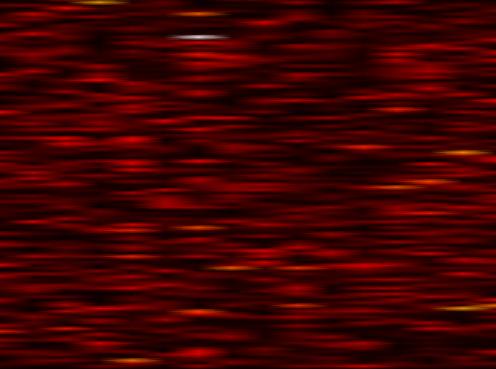
Label: FBMC